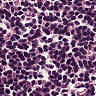
Metastatic tissue present: no